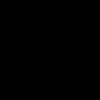
Label: space